Question: I have a few questions about the following code that I ran in Chrome's console (I highlighted the difference between each loop). The intent of the code is to print out even numbers immediately, and then print out the odd numbers in order (because the stack is clear, and Chrome starts running through the event queue, from what I understand).
1. For the first loop, why does it show undefined? Why is there the little <* on the left of undefined?
2. For the second loop, why does 1 print where it does? It looks like this is something the console is doing, not my code.
3. For the second loop, why does 2 print out? The for loop is for strictly less than 2.
4. Why does the third loop print undefined and 3? What's different that the console didn't actually print out a number next to the <* symbol?
5. For the last loop, why didn't 1 and 3 print? Kind of seems like it printed 4 3 times.
6. How do you accomplish the intent of my code using setTimeout in this way?

If you try the code yourself, it seems like the number next to '<*' increments each time you run the loop.
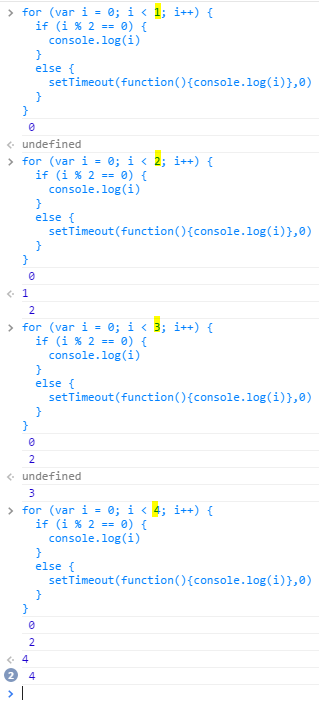
Answer: > For the first loop, why does it show undefined? Why is there the little '<*' on the left of undefined?
The '<-' signifies the return value. The code doesn't return anything.
> For the second loop, why does 1 print where it does? It looks like this is something the console is doing, not my code.
Here, the code does return something: '1'. That is the ID of the 'setTimeout'.
> For the second loop, why does 2 print out? The for loop is for strictly less than 2.
See <URL> -- by the time your code has run, 'i' is now at 2.
> Why does the third loop print undefined and 3? What's different that the console didn't actually print out a number next to the <* symbol?
'undefined' is the last value returned by the loop -- that of 'console.log()'. '3' is logged in the timeout.
> For the last loop, why didn't 1 and 3 print? Kind of seems like it printed 4 3 times.How do you accomplish the intent of my code using setTimeout in this way?
See <URL> again.